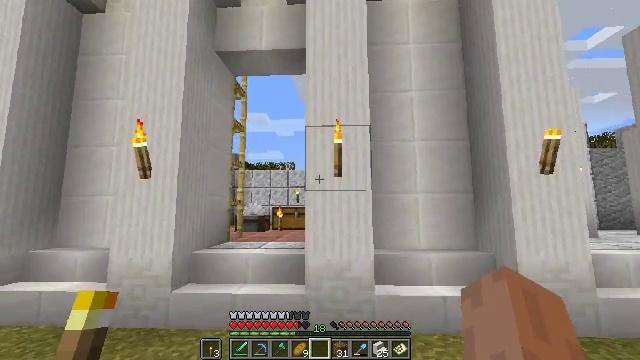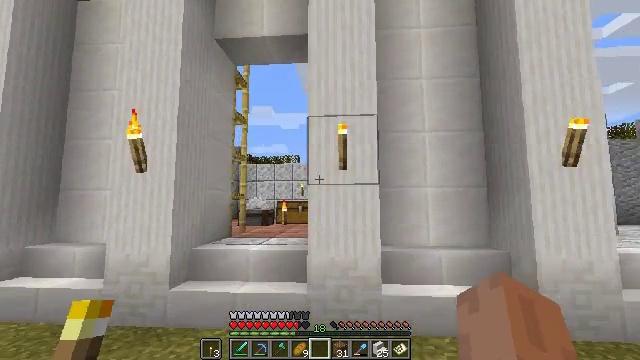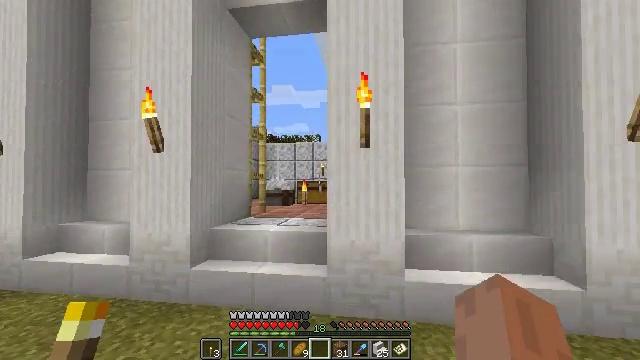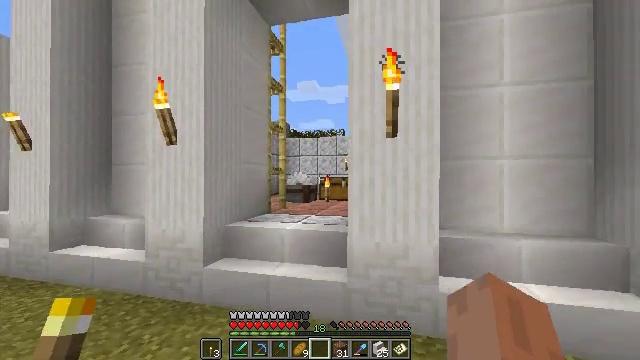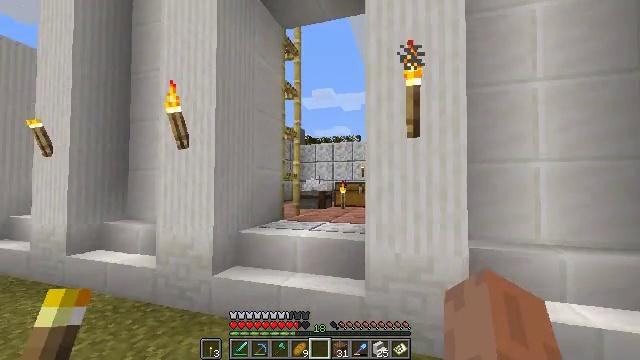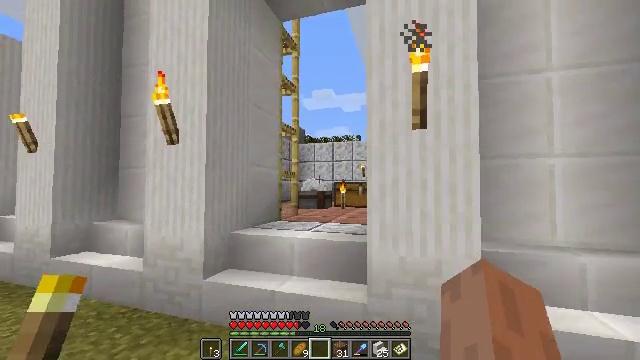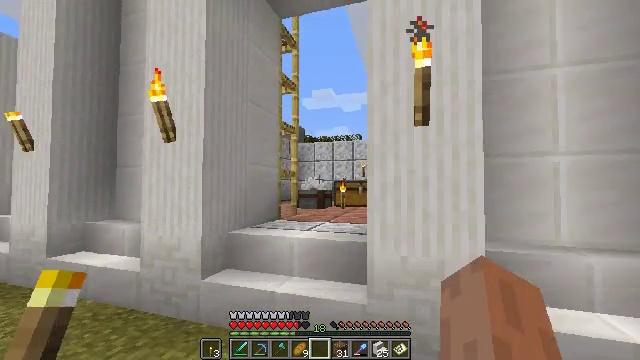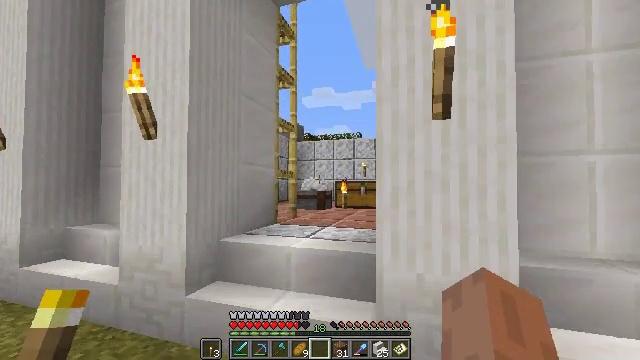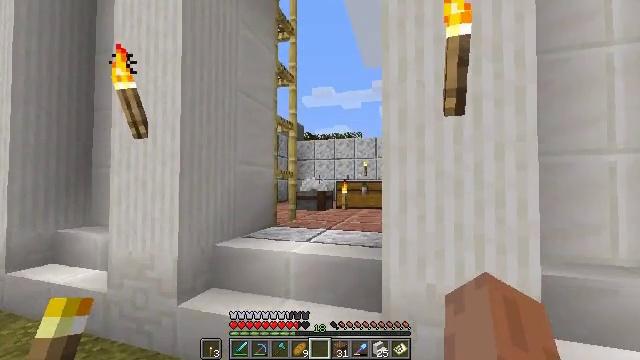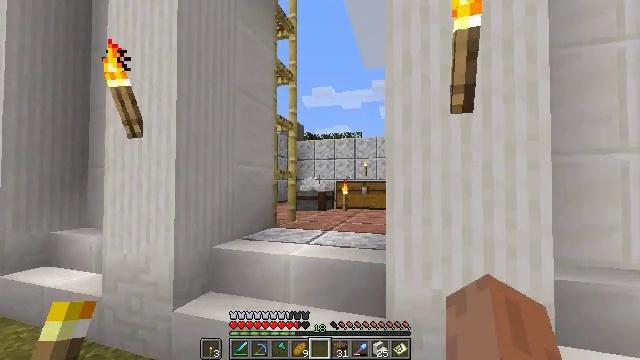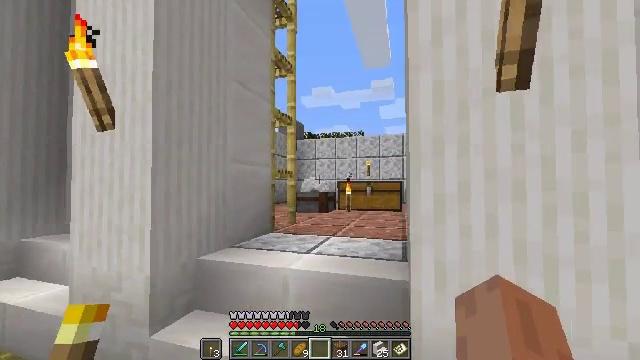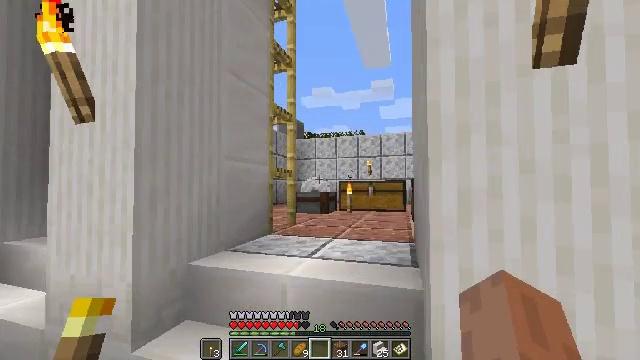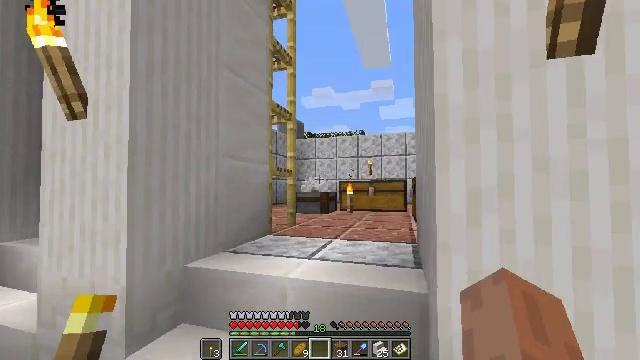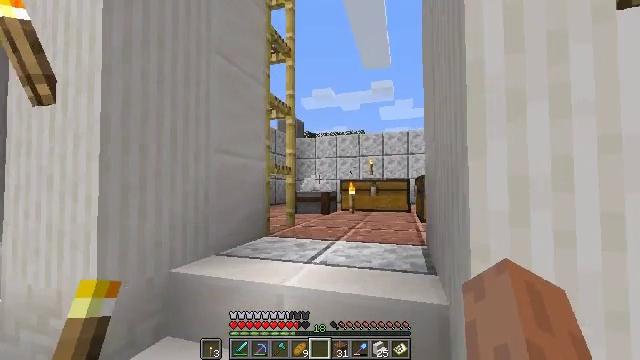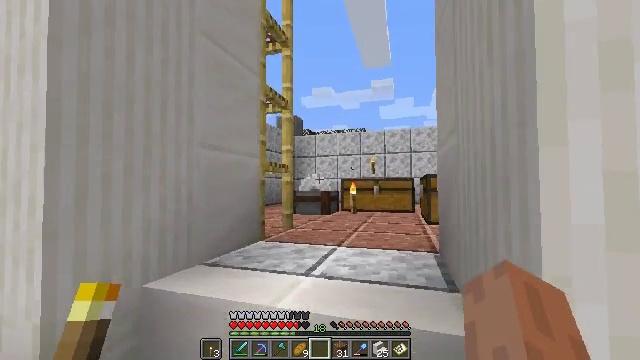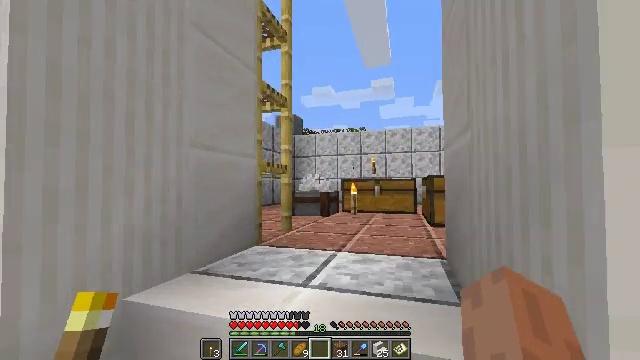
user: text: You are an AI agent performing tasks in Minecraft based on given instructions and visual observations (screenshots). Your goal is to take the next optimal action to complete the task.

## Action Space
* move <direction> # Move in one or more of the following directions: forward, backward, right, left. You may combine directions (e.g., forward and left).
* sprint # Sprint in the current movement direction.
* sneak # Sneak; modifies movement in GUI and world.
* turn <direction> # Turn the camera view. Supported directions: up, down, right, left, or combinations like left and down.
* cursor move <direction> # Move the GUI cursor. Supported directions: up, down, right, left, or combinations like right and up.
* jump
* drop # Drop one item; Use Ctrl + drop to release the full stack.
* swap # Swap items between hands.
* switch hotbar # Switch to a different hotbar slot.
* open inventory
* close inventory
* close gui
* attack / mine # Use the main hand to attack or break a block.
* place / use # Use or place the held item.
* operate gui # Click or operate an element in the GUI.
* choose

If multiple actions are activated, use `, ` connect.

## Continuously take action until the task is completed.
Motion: motion action
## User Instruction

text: Gather quartz pillar from a structure.
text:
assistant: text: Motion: move forward, turn left and down
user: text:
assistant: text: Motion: move forward, turn left and down
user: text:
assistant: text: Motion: move forward, turn left and down
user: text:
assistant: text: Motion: move forward, turn left and up
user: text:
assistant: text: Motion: move forward
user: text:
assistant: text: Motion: move forward
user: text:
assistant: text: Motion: move forward
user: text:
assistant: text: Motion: move forward
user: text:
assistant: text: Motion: move forward
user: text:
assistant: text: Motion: move forward
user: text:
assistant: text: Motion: move forward
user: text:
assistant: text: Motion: move forward
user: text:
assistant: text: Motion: move forward
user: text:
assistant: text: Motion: move forward
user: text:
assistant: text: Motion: move forward
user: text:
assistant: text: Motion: move forward
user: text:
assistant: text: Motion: move forward
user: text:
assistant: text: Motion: move forward
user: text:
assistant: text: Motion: move forward
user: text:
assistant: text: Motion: move forward
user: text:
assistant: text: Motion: move forward
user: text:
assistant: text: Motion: move forward
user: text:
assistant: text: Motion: move forward
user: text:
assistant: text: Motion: move forward
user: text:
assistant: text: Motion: move forward and move right
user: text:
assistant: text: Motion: move forward and move right
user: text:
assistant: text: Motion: move forward and move right
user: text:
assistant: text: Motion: move forward and move right
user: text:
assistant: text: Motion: move forward and move right
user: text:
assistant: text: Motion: move forward, turn right and down